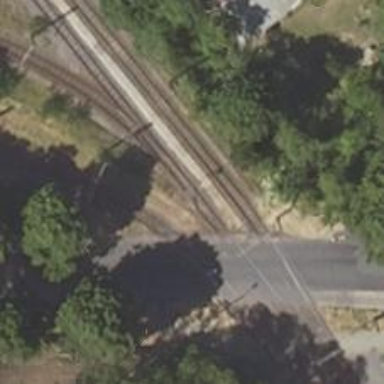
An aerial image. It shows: Railway switch.